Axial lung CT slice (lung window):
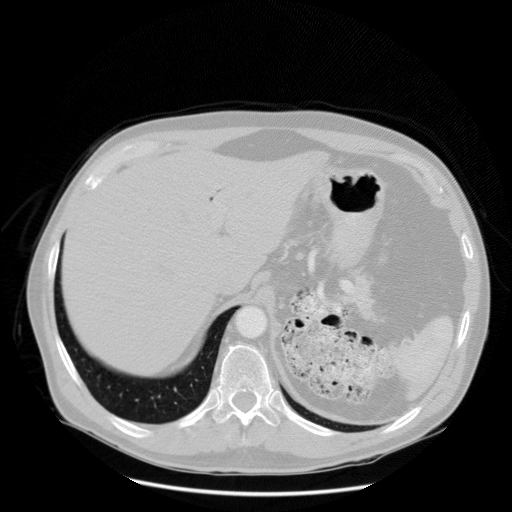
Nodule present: no